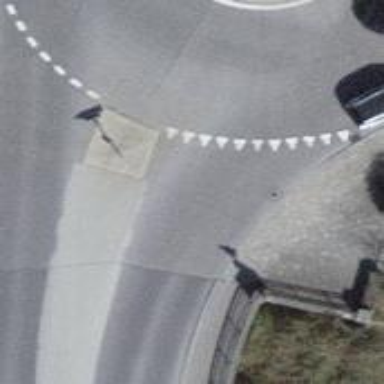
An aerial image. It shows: Road with "give way" sign.